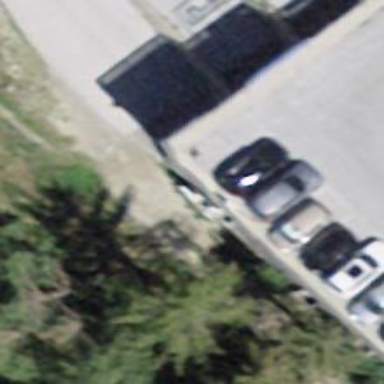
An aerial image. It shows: Charging station.